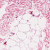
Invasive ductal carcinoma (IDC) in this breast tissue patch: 0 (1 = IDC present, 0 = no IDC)